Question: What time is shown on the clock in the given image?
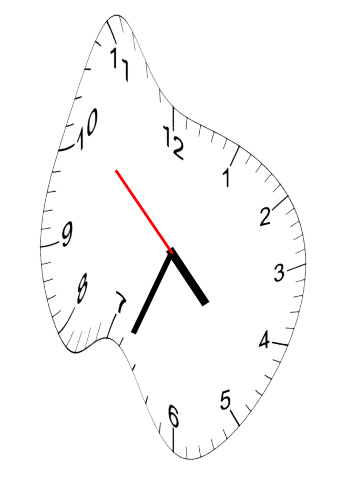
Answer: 04:33:52